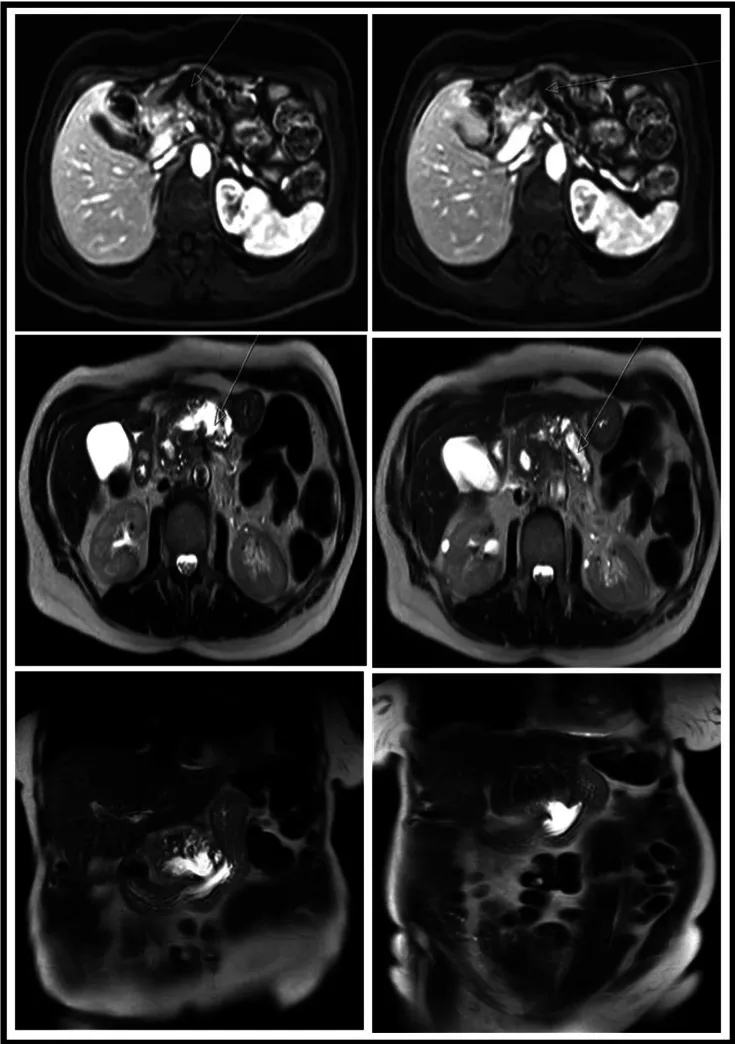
MRI images showing different views and sequences of the fistulation between the MPD and the stomach. Upper row, axial T1 + gadolinium; middle row, axial T2-weighted images; lower row, coronal T2-weighted images. MPD, main pancreatic duct.
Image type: radiology (mri)